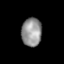
Tissue: lung
Cell type: Others
Senescence score: 0.2386
Nuclear area (px): 564
Mean DAPI intensity: 146.495